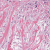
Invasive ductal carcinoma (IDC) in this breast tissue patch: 1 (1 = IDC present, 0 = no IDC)